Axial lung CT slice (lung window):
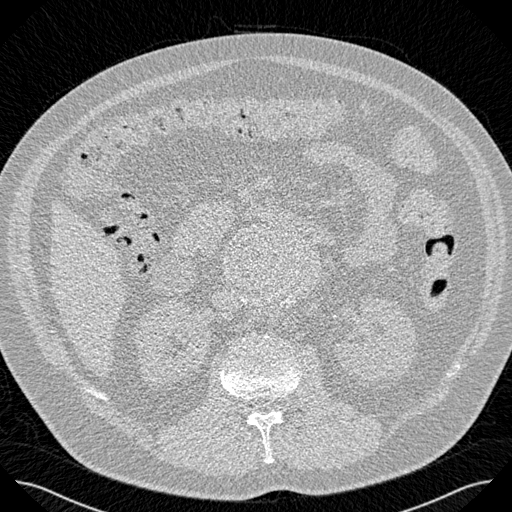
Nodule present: no